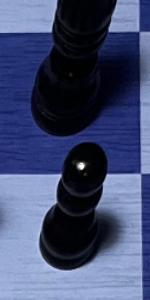
Label: Pawn_Black